Question: What is the reading of this measurement?
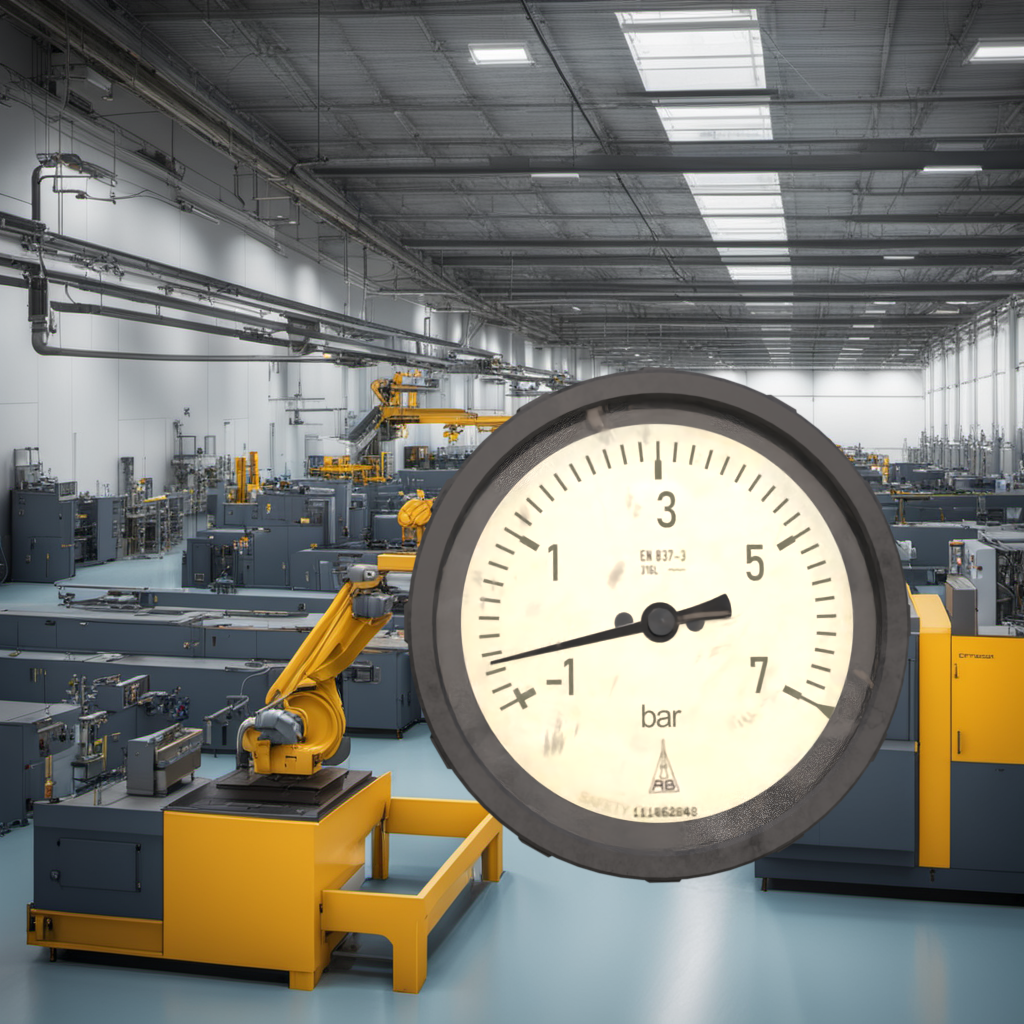
Answer: The result is -0.45
Question: What is the reading range of this measurement?
Answer: The range is from -1 to 7
Question: What is the minimum and maximum value range of the measurement in the image?
Answer: The minimum value is -1 and the maximum value is 7